Question: I am seeing following error in AppCode every time I try to deploy my app to a connected device (an iPad):
xcodebuild: error: Was unable to find a destination matching the arguments to the -destination flag:
The requested device could not be found because no available devices matched the request.
Build failed with 2 errors and 0 warnings in 14 sec
I can build and deploy from XCode fine.
And I am sure AppCode can see the device, since it is listed in the dropdown (Yellow 11 is the device):

Additional Info:
The project uses cocoapods
XCode is version 5.1
AppCode is version 2.5.5
Deployment Target Setting in XCode is 7.0
Project is using SDK 7.1
iPad is on iOS 7.0.4
Things I have tried:
- Deleting DerivedData folder's contents (via XCode's Organizer window)
- Closing and Starting XCode and AppCode again
- Disconnecting and reconnecting the device
- Clean rebuild
Why I want to build via AppCode so bad?
Because it is easier to debug and I know all the keyboard shortcuts there. Please help.
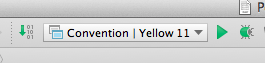
Answer: Following resolved the issue for me:
- - - - - -
Somehow, after deleting and adding the device to organizer, AppCode was able to start running the app on the device again.